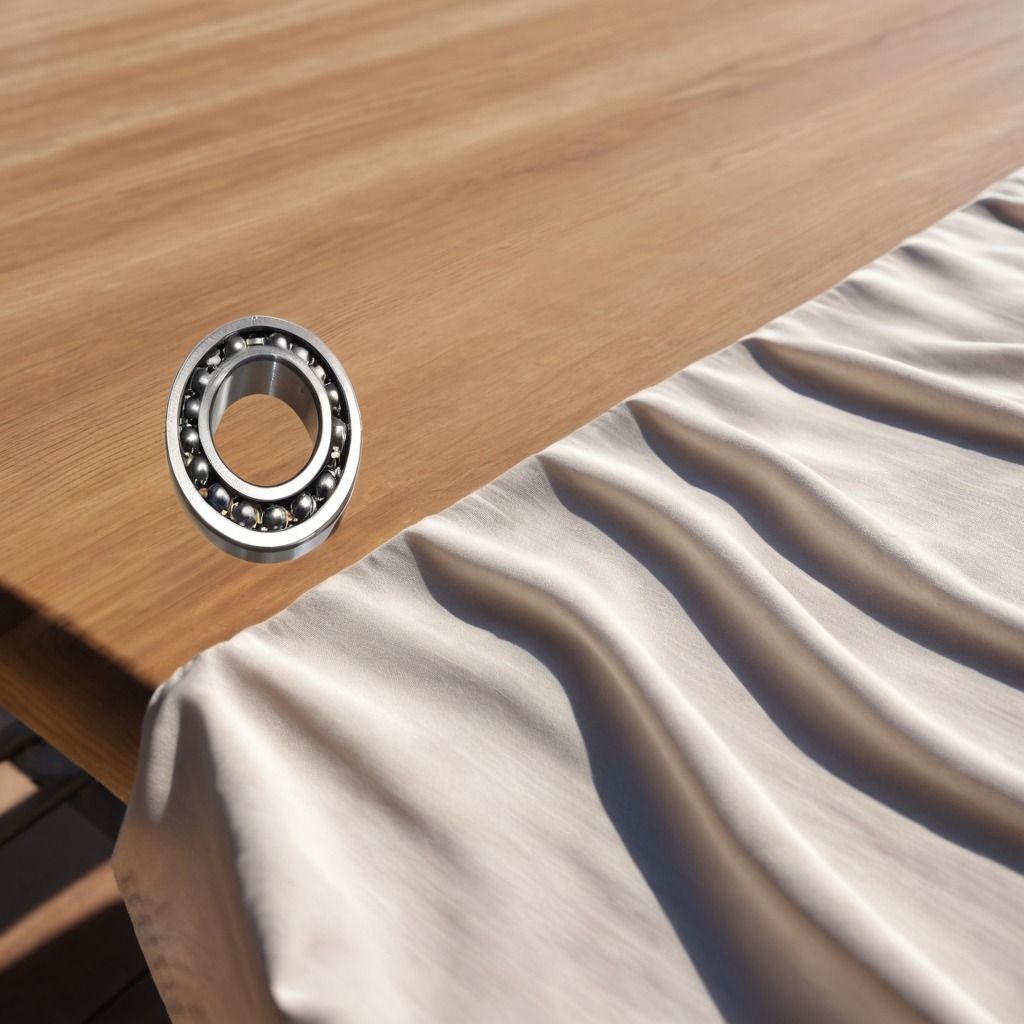
A metal ball bearing is lying on a clean wooden table in an outdoor workshop during daytime bright natural light soft shadows worn but beneath the cloth.